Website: macys
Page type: delivery-shipping
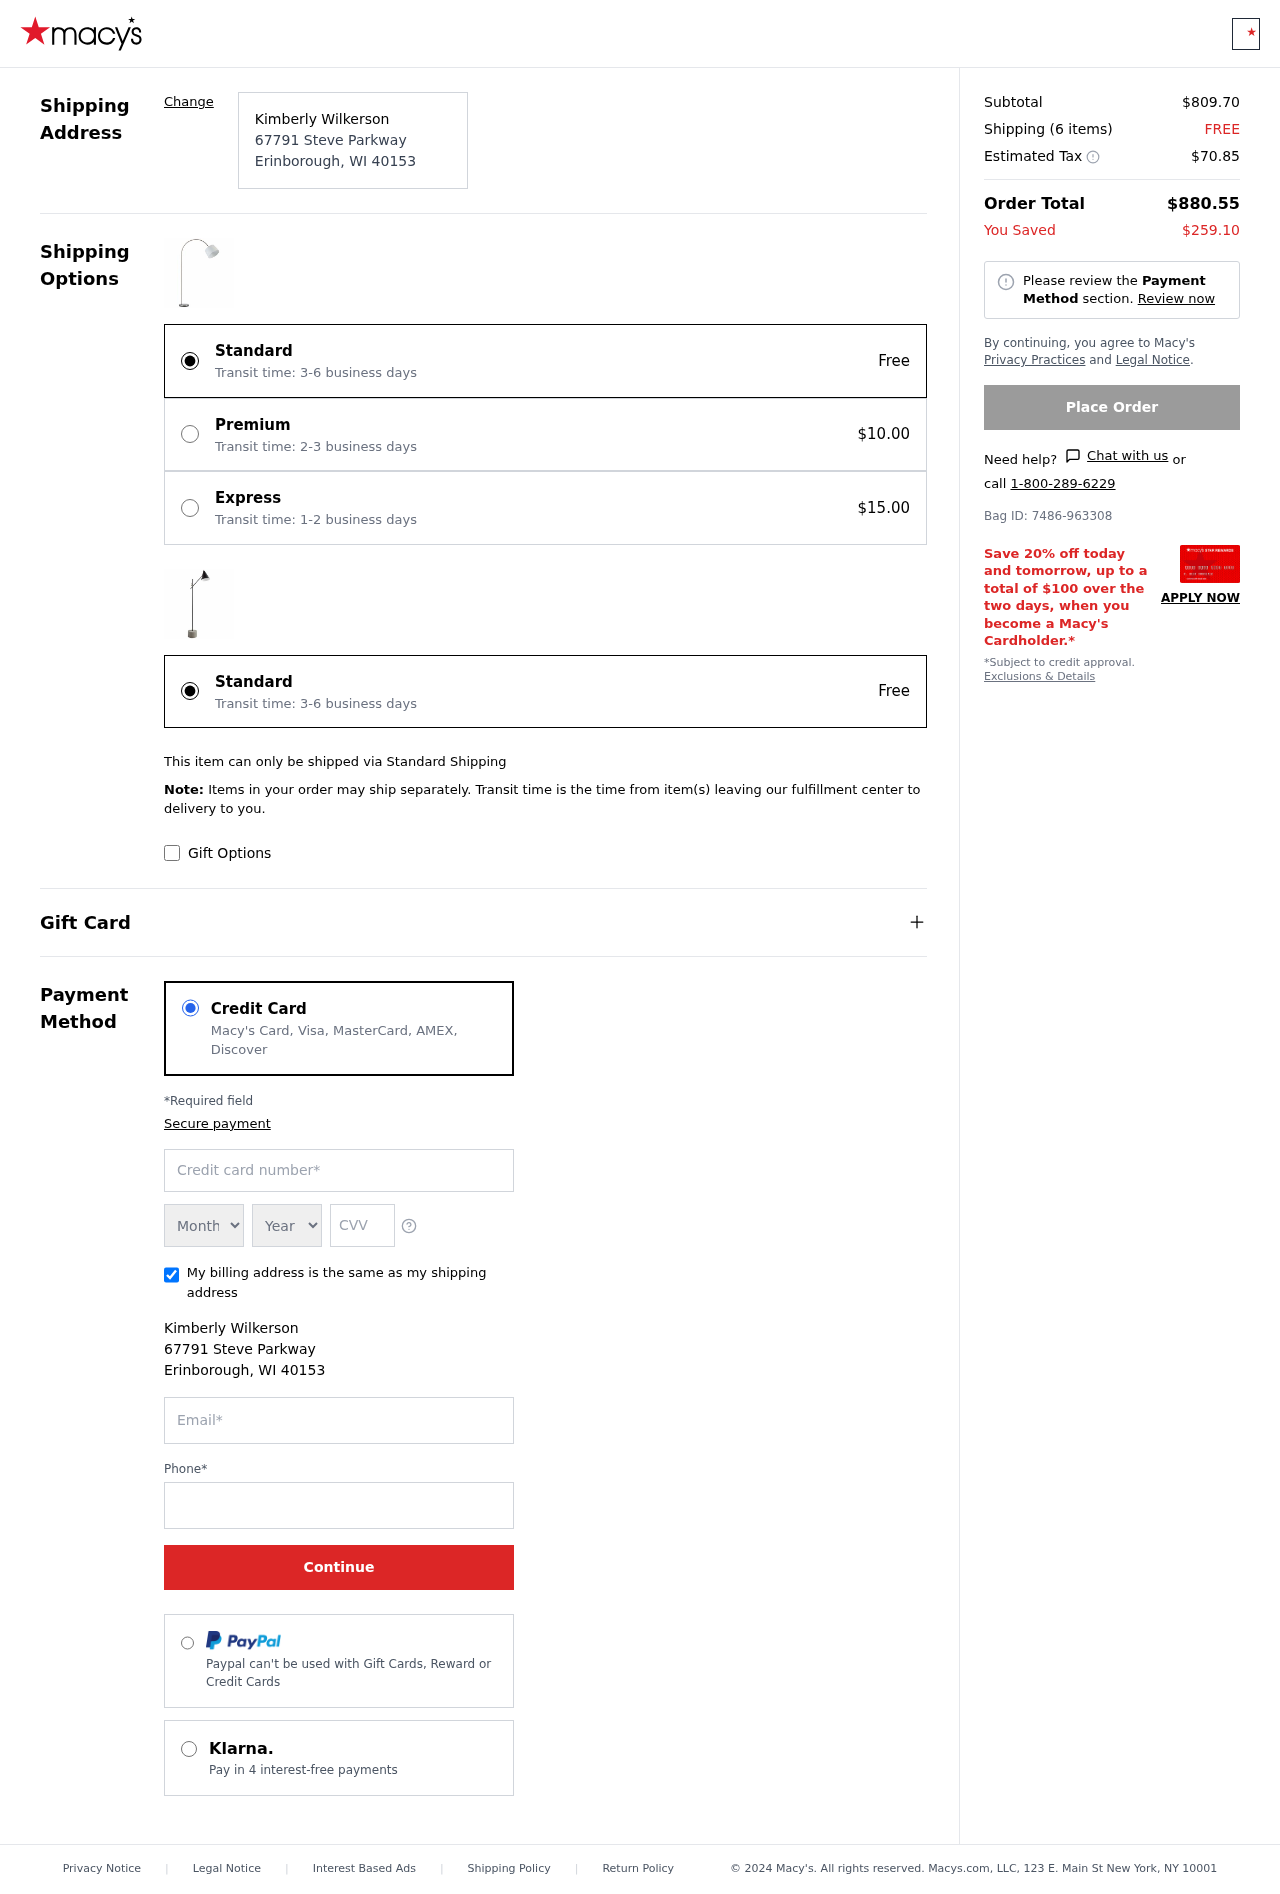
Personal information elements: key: PII_CARD_EXPIRY_MONTH
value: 09
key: PII_CARD_EXPIRY_YEAR
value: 29
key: PII_CITY
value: Erinborough
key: PII_CITY_STATE_ZIP
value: Erinborough, WI 40153
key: PII_FULLNAME
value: Kimberly Wilkerson
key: PII_POSTCODE
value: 40153
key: PII_STATE_ABBR
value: WI
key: PII_STREET
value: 67791 Steve Parkway
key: PII_CARD_NUMBER
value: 2238 4281 8653 1060
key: PII_CARD_CVV
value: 701
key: PII_EMAIL
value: kimberly.wilkerson@yahoo.com
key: PII_PHONE
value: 9942538262
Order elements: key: ORDER_SUBTOTAL
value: $809.70
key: ORDER_NUM_ITEMS
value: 6
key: ORDER_SHIPPING_COST
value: FREE
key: ORDER_TAX
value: $70.85
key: ORDER_TOTAL
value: $880.55
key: ORDER_SAVINGS
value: $259.10
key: ORDER_BAG_ID
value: Bag ID: 7486-963308